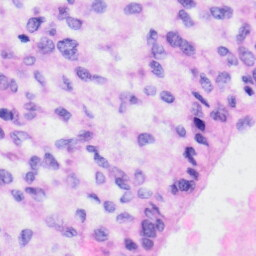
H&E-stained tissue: Liver